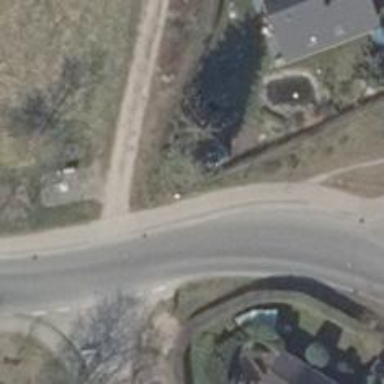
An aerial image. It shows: Smooth asphalt road in residential area.